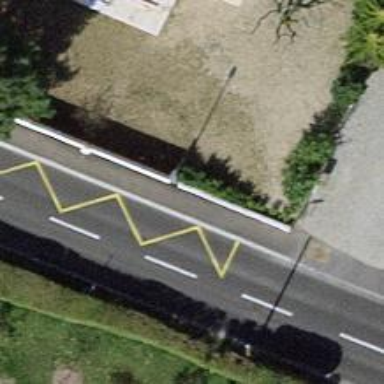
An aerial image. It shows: Public transport stop position.